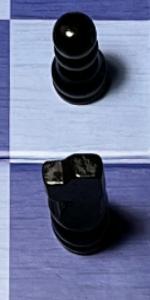
Label: Knight_Black